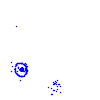
Particle: pion